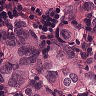
Metastatic tissue present: yes